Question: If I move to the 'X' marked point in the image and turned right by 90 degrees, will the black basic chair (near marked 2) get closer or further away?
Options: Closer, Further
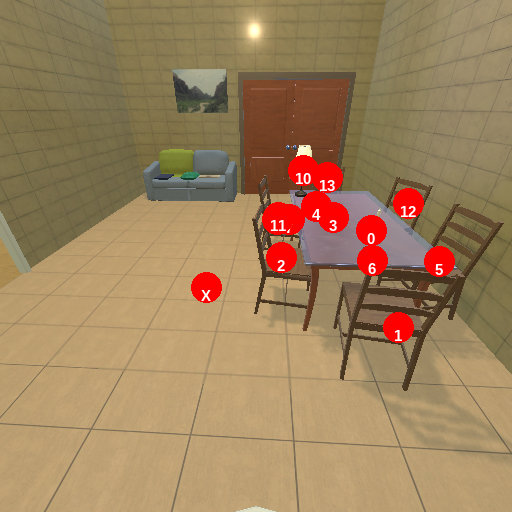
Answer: Closer